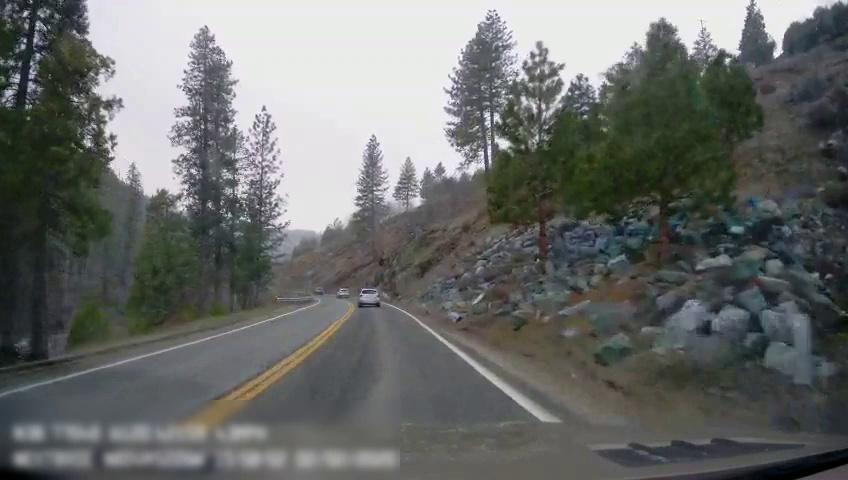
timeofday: Day
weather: Cloudy
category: Drivable Space
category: Vehicles | Car
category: Vehicles | SUV
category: Vehicles | SUV
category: Lanes | Current Lane
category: Lanes | Current Lane
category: Lanes | Opposite Lane